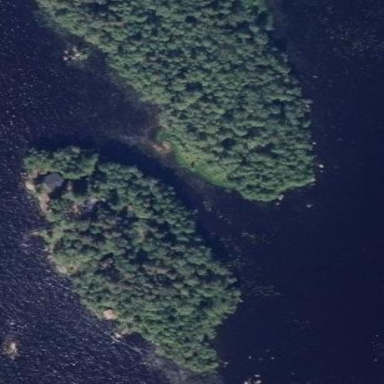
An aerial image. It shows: Islet.